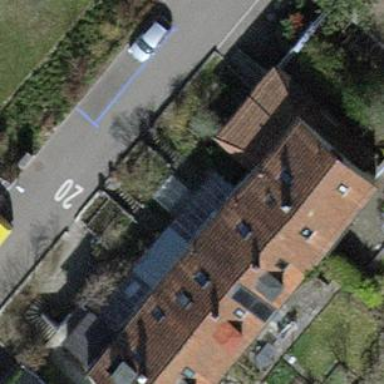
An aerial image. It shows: Building with tile roof.